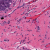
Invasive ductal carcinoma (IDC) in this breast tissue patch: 0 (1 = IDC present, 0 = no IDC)